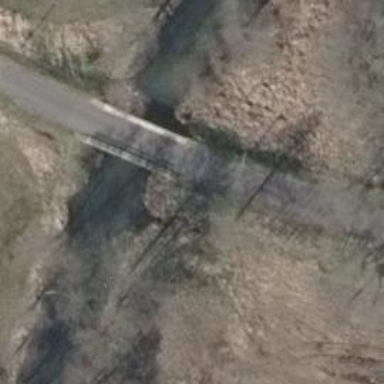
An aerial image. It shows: Unclassified road with asphalt surface. It features bridge and dedicated bicycle lane.